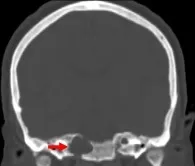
(C-F) Coronal and axial bone window. (A-F) There are bilateral, well-defined, lytic, expansile, fluid-containing lesions in the petrous apices with bone dehiscence of the inner cortex of the petrous bone.
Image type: radiology (ct)